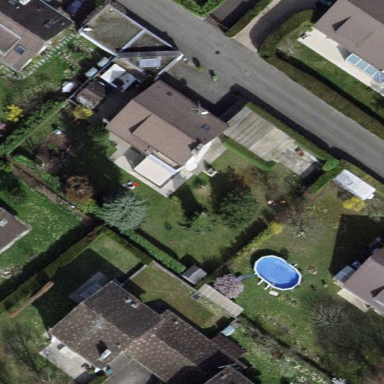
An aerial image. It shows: Garden enclosed by fence.